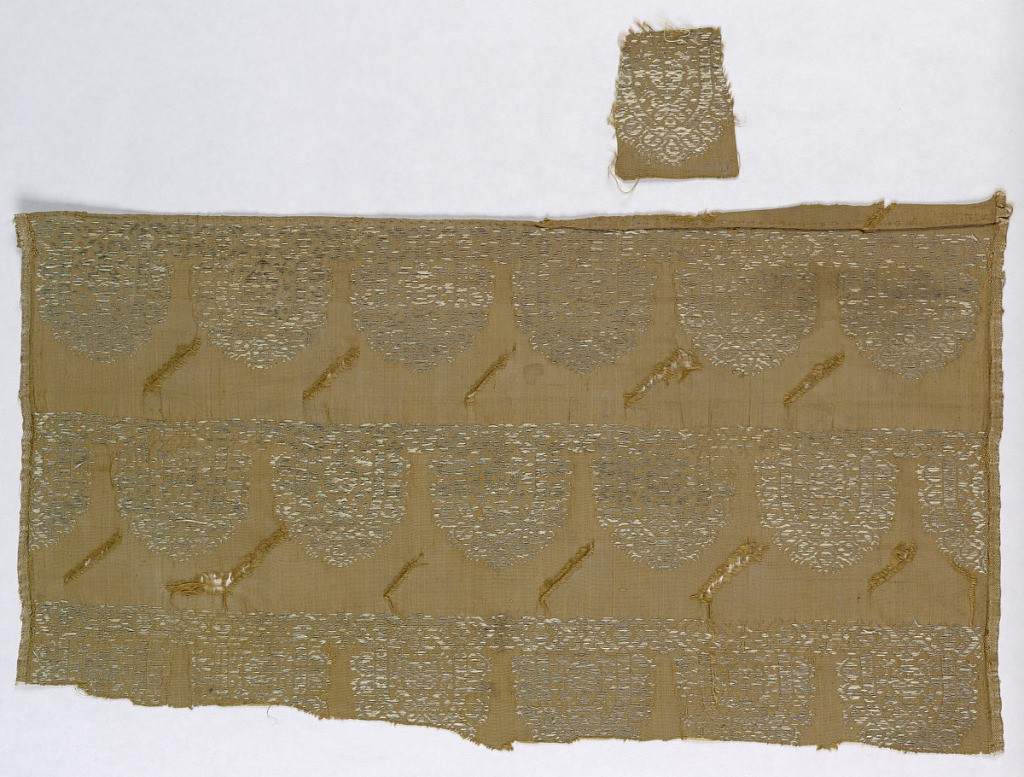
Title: Fragment
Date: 17th century
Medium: silk, metallic thread Technique: brocaded plain weave, decorative slashing
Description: Metallic band with rounded points similar to reticella lace on a brown ground.